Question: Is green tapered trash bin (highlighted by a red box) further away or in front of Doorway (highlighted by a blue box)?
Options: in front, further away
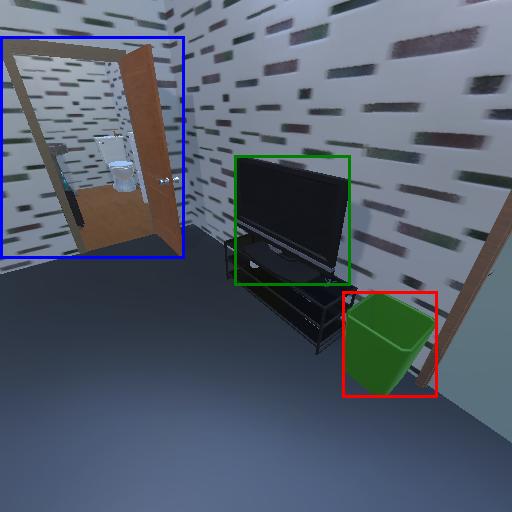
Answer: in front